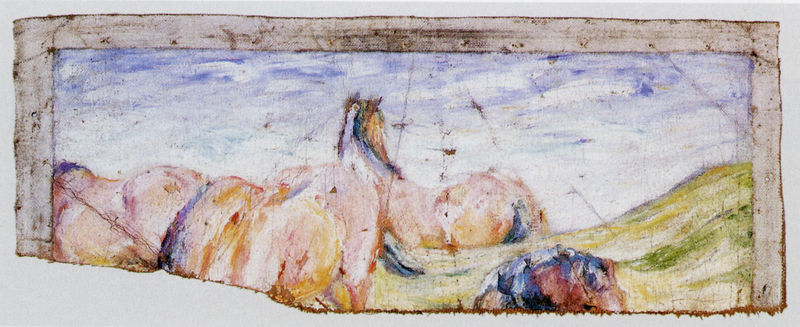
Titel: Weidende Pferde II (Fragment)
Künstler: Franz Marc
Standort: Stuttgart
Institution: Staatsgalerie
Schlagwörter: berg, blau, gemälde, himmel, kopf, wasser, weiß, wolken, aquarell, gelb, grün, landschaft, ausschnitt, braun, bunt, frau, holz, orange, pastell, rücken, schwarz, skizze, zeichnung, ölbild, gras, rot, wiese, wolke, falten, rahmen, hals, öl, feld, hügel, natur, weide, sonne, stoff, blatt, rosa, pferd, pferde, reiter, umrandung, mähne, schwanz, schweif, farbig, sommer, berge, fels, farbe, violett, herde, linien, rand, ramen, pastellfarben, kurven, weiden, münchen, strahlen, leinwand, entwurf, schimmel, franz, flecken, fragment, rückansicht, zerstört, pferderücken, tränke, perd, hirte, blauer, riss, abgerissen, teil, teilansicht, franz marc, marc, knicke, beschädigt, grün blau, woese, mongolei, bruchstück